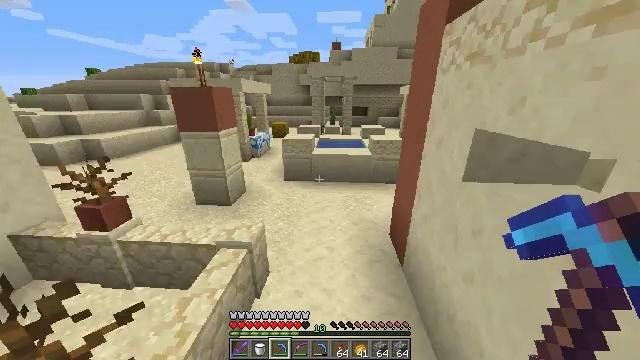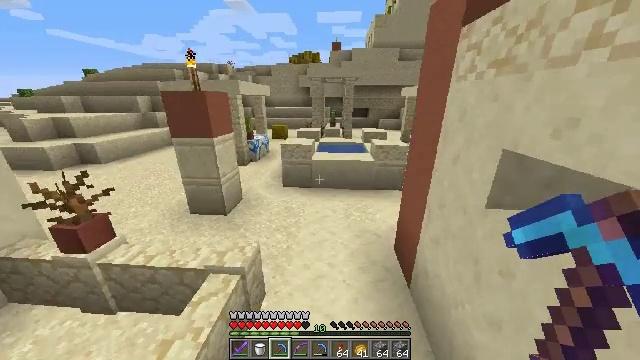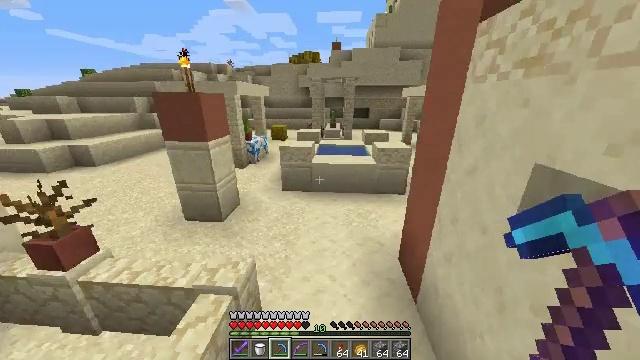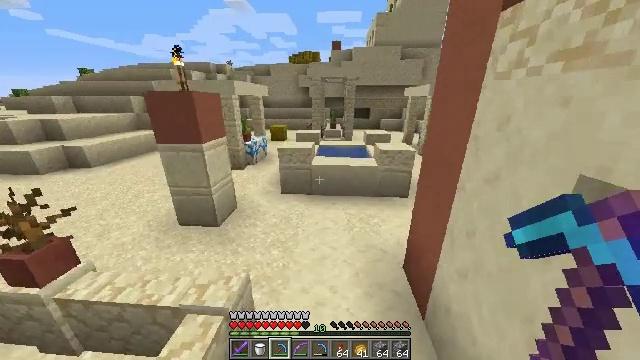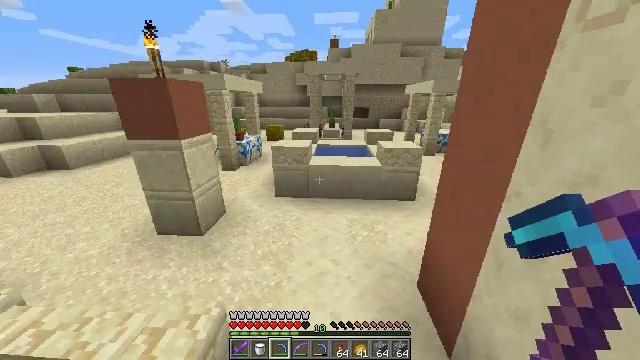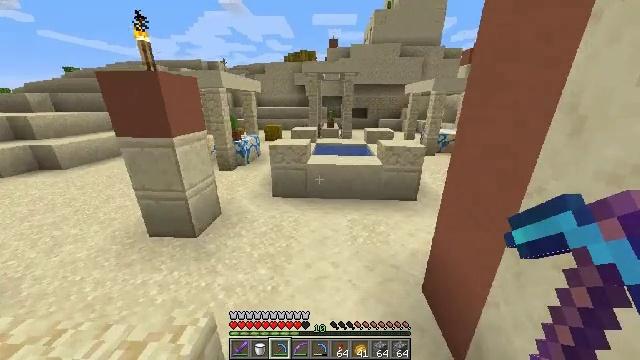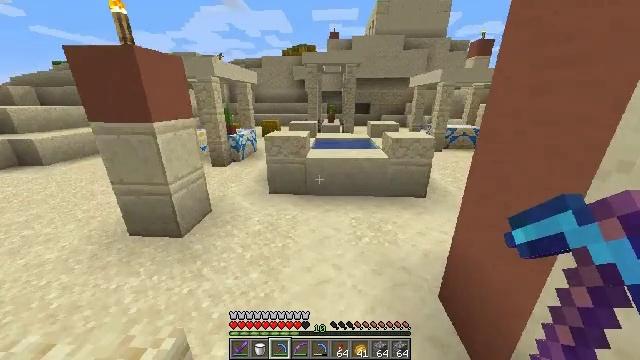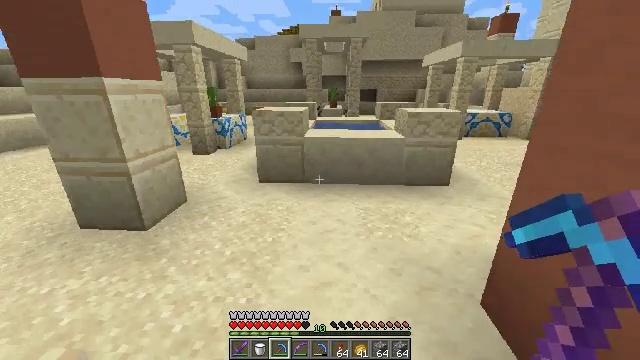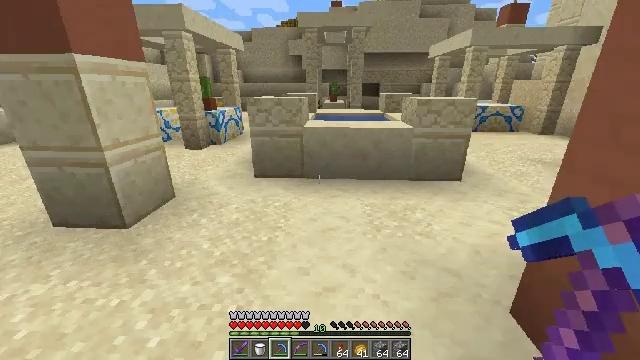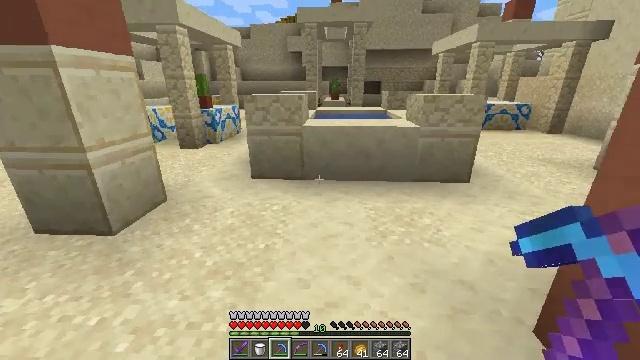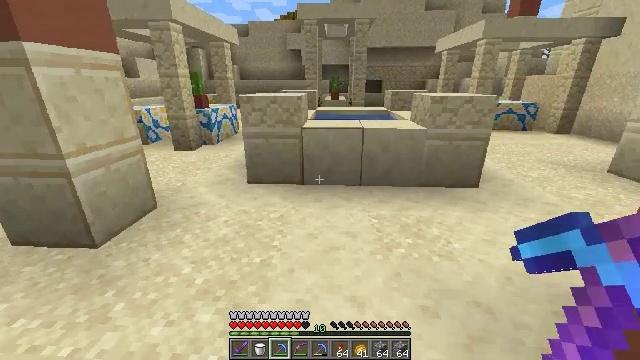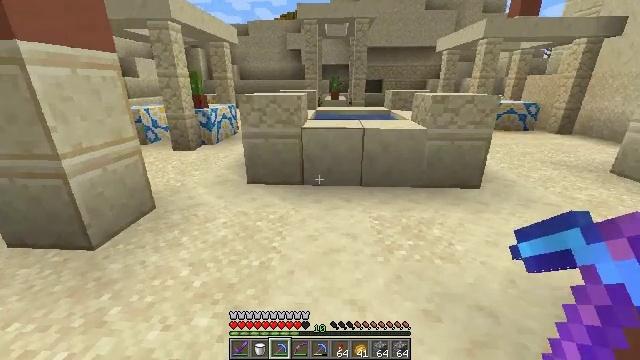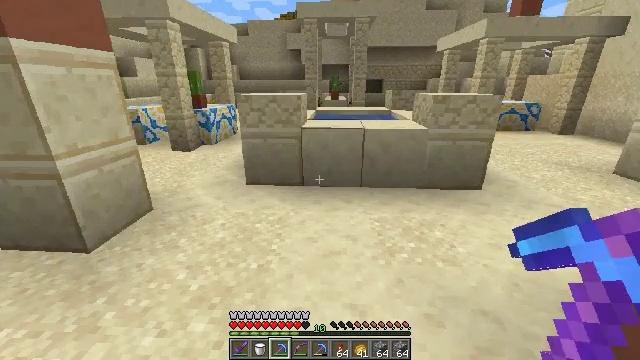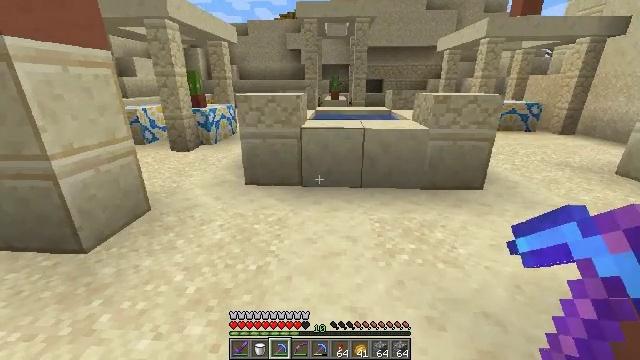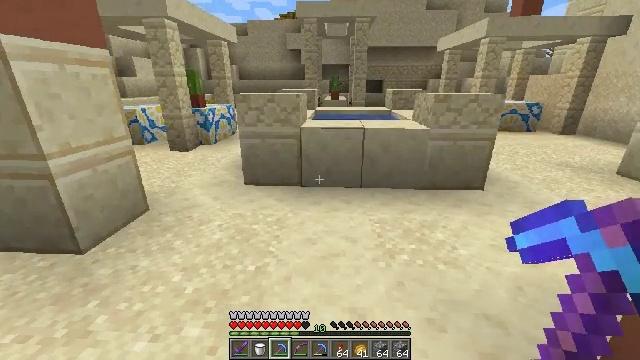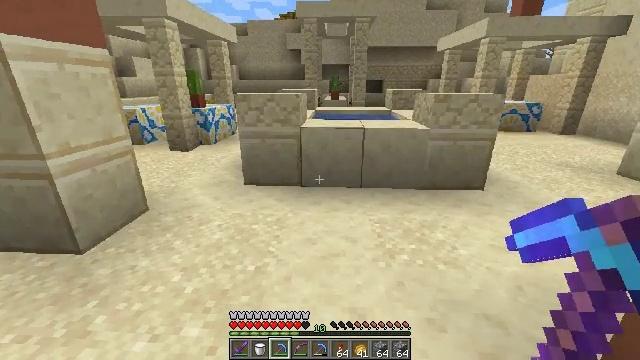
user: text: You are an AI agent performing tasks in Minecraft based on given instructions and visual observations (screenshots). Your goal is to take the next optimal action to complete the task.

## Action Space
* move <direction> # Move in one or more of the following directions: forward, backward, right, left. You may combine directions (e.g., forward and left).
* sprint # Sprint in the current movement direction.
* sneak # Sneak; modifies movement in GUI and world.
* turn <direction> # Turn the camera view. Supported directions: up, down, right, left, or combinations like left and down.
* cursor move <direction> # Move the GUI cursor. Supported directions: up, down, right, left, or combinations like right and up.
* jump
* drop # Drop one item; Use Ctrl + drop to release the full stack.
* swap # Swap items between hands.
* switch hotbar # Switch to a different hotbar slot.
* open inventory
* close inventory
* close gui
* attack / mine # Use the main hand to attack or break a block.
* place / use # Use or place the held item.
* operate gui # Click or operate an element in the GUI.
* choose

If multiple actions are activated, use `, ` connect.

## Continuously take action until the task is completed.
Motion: motion action
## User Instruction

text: Harvest hay blocks from the village.
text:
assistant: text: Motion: move forward, jump
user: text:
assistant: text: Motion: move forward, jump
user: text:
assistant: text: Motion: move forward
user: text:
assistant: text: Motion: move forward
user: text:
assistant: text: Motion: no_op
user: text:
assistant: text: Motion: no_op
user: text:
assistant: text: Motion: no_op
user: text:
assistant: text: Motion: no_op
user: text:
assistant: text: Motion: no_op
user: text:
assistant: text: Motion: no_op
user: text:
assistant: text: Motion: no_op
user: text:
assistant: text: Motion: no_op
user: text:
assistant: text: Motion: no_op
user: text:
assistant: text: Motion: no_op
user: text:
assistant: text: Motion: no_op
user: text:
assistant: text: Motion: move forward
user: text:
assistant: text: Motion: move forward and move right
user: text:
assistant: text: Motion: move forward and move right
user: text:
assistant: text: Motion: move forward and move right
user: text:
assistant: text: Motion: move forward and move right
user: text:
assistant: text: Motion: move forward and move right
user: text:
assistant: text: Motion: move forward and move right
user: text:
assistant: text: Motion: move forward and move right
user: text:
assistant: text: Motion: move forward and move right
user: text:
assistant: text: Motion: move forward and move right
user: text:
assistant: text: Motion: move forward
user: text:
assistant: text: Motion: move forward and move left
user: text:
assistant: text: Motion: move forward and move left
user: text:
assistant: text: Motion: move forward and move left
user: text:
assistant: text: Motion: move forward and move left